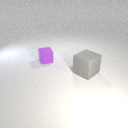
small purple rubber cube behind large gray rubber cube